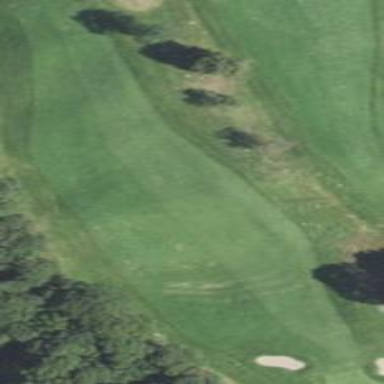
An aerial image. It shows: Grassy area designated as golf fairway.